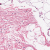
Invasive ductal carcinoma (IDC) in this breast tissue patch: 0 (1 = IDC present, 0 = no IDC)